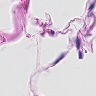
Metastatic tissue present: no